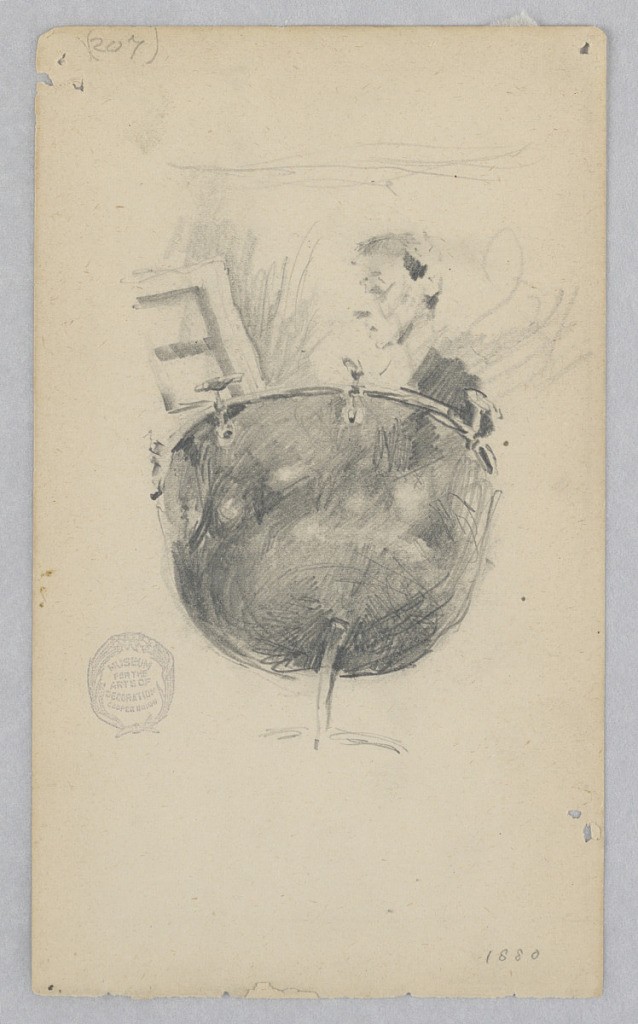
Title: Kettle Drum
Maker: Robert Frederick Blum, American, 1857–1903
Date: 1880
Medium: Graphite on wove paper
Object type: Drawing
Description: Head and shoulder of a male figure playing a kettle drum.